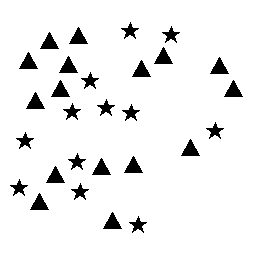
Squares: 0
Triangles: 16
Stars: 12
Total shapes: 28